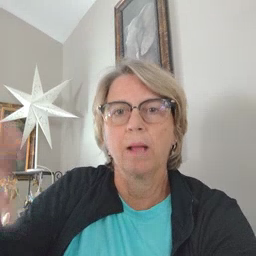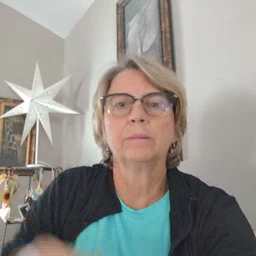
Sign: grandpa